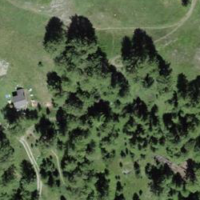
EUNIS habitat code: 43
Species observed at this site:
Parnassia palustris
Dactylorhiza viridis